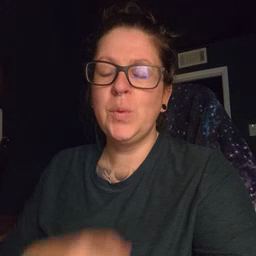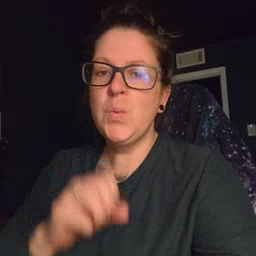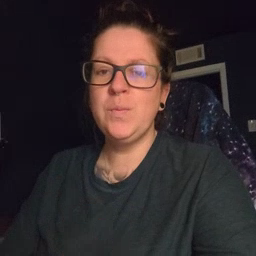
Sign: old